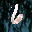
Label: 6